Interaction volume radius: 5 \u00c5
Interaction volume height: 10 \u00c5
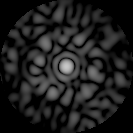
Disorder parameter: 0.851